【题型】解答题　【知识点】解析几何　【难度】medium
如图所示，在平面直角坐标系中，椭圆 $\Gamma: \dfrac{x^2}{2} + y^2 = 1$ 的左、右焦点分别为 $F_1$，

$F_2$，设 $P$ 是第一象限内 $\Gamma$ 上的一点，$PF_1$、$PF_2$ 的延长线分别交 $\Gamma$ 于点 $Q_1$、$Q_2$.

（1）求 $\triangle PF_1Q_2$ 的周长；

（2）求 $\triangle PF_1Q_2$ 面积的取值范围；

（3）求 $S_{\triangle PF_2Q_1} - S_{\triangle PF_1Q_2}$ 的最大值.

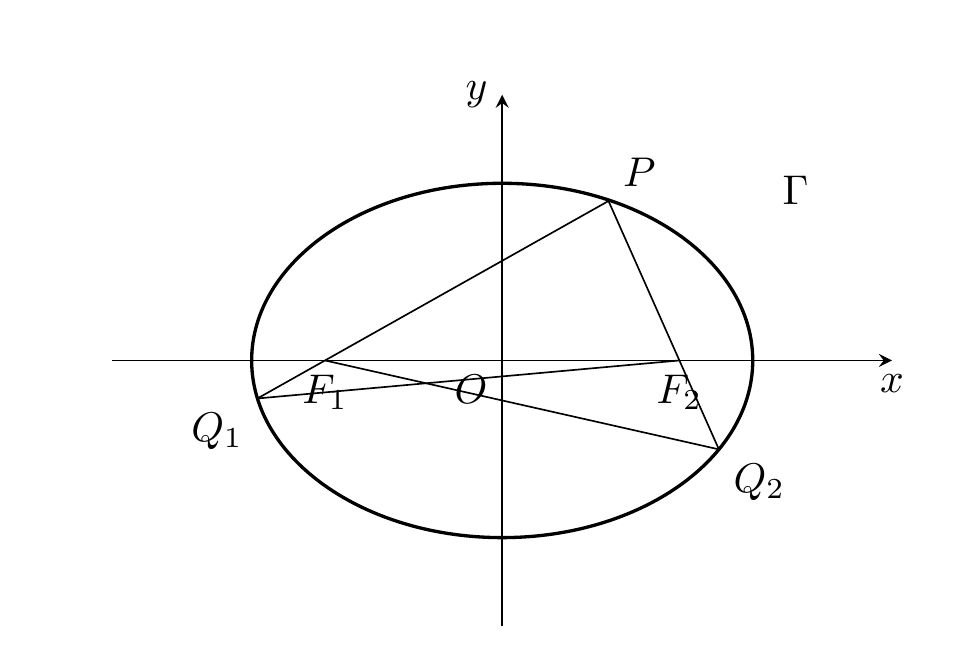
【解答】
【分析】（1）由题意，根据题目所给信息以及椭圆的定义进行求解即可；

（2）设出直线 $PQ_2$ 的方程，将直线方程与椭圆方程联立，利用韦达定理以及三角形面积公式再进行求解即

可；

（3）设直线 $F_1P$，$F_2P$ 的方程和点 $Q$ 的坐标，将两直线方程分别与椭圆方程联立，结合韦达定理求出点 $Q_1$、

$Q_2$ 的坐标，再代入三角形面积公式中进行求解即可.

【解答】解：（1）因为椭圆 $\Gamma$ 的左右焦点分别为 $F_1$，$F_2$，且 $P$，$Q_2$ 为椭圆上的点，

所以 $|PF_1| + |PF_2| = |Q_2F_1| + |Q_2F_2| = 2a$ ，

可得 $\triangle PQ_2F_1$ 的周长为 $4a$ .

即 $4a = 4\sqrt{2}$ ，

则 $\triangle PF_1Q_2$ 的周长为 $4\sqrt{2}$ ；

（2）不妨设直线 $PQ_2$ 的方程为 $x = my + 1$，$P(x_0, y_0)$，$Q_2(x_2, y_2)$，$(x_0 > 0, y_0 > 0)$，

联立 $\begin{cases} x = my + 1 \\ \dfrac{x^2}{2} + y^2 = 1 \end{cases}$ ，消去 $x$ 并整理得 $(m^2 + 2)y^2 + 2my - 1 = 0$ ，

由韦达定理得 $y_0 + y_2 = -\dfrac{2m}{m^2+2}, y_0 \cdot y_2 = -\dfrac{1}{m^2+2}$ ，

所以 $|y_0 - y_2| = \sqrt{(\dfrac{2m}{m^2+2})^2 + \dfrac{4}{m^2+2}} = \sqrt{\dfrac{8}{m^2+2} - \dfrac{8}{(m^2+2)^2}}$ ，

不妨令 $t = \dfrac{1}{m^2+2} (0 < t \leqslant \dfrac{1}{2})$ ，

此时 $|y_0 - y_2| = \sqrt{8(t - t^2)} \leqslant \sqrt{2}$ ，

当且仅当 $t = \dfrac{1}{2}$ ，即 $m = 0$ 时等号成立，

所以 $S_{\triangle PF_1Q_2} = \dfrac{1}{2} |F_1F_2| \cdot |y_0 - y_2| = \dfrac{1}{2} \times 2 \cdot |y_0 - y_2| = |y_0 - y_2| \leqslant \sqrt{2}$ ，

则 $\triangle PF_1Q_2$ 面积的取值范围为 $(0, \sqrt{2}]$ ；

（3）不妨设直线 $F_1P$ 的方程为 $y = \dfrac{y_0}{x_0+1}(x+1)$，$Q_1(x_1, y_1)$ ，

联立 $\begin{cases} y = \dfrac{y_0}{x_0+1}(x+1) \\ \dfrac{x^2}{2} + y^2 = 1 \end{cases}$ ，消去 $y$ 并整理得 $(2x_0^2 + 3)x^2 + 4y_0^2x - 3x_0^2 - 4x_0 = 0$ ，

由韦达定理得 $x_0x_1 = \dfrac{-3x_0^2-4x_0}{2x_0^2+3}$ ，

则 $x_1 = -\dfrac{3x_0+4}{2x_0+3}, y_1 = \dfrac{y_0}{x_0+1}(-\dfrac{3x_0+4}{2x_0+3} + 1) = -\dfrac{y_0}{2x_0+3}$ ，

即 $Q_1(-\dfrac{3x_0+4}{2x_0+3}, -\dfrac{y_0}{2x_0+3})$ ，

当 $x_0 \neq 1$ 时，直线 $F_2P$ 的方程为 $y = \dfrac{y_0}{x_0-1}(x-1)$ ，

同理得 $Q_2(\dfrac{3x_0-4}{2x_0-3}, \dfrac{y_0}{2x_0-3})$ ，

所以 $S_{\triangle PF_2Q_1} - S_{\triangle PF_1Q_2} = \dfrac{1}{2} \times 2 \cdot (-y_2) - \dfrac{1}{2} \times 2 \cdot (-y_1)$

$= y_1 - y_2 = -\dfrac{y_0}{2x_0+3} - \dfrac{y_0}{2x_0-3} = \dfrac{8x_0y_0}{x_0^2 + 18y_0^2} = \dfrac{8}{\dfrac{x_0}{y_0} + \dfrac{18y_0}{x_0}} \leqslant \dfrac{8}{2\sqrt{\dfrac{x_0}{y_0} \cdot \dfrac{18y_0}{x_0}}} = \dfrac{2\sqrt{2}}{3}$ ，

当且仅当 $x_0 = \dfrac{3\sqrt{5}}{5}, y_0 = \dfrac{\sqrt{10}}{10}$ 时，等号成立，

若 $PF_2 \perp x$ 轴时，易知 $P(1, \dfrac{\sqrt{2}}{2}), y_1 = -\dfrac{\sqrt{2}}{10}, y_2 = -\dfrac{\sqrt{2}}{2}$ ，

此时 $S_{\triangle PF_2Q_1} - S_{\triangle PF_1Q_2} = y_1 - y_2 = -\dfrac{\sqrt{2}}{10} - (-\dfrac{\sqrt{2}}{2}) = \dfrac{2\sqrt{2}}{5}$ .

综上，$S_{\triangle PF_2Q_1} - S_{\triangle PF_1Q_2}$ 的最大值为 $\dfrac{2\sqrt{2}}{3}$ .

【点评】本题考查椭圆的方程以及直线与圆锥曲线的综合问题，考查了逻辑推理和运算能力，属于中档题.